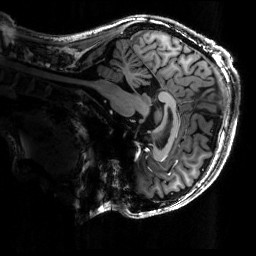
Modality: T1w
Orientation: sagittal
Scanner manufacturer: siemens
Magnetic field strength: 6.98 T
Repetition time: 2.3 s
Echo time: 0.00244 s